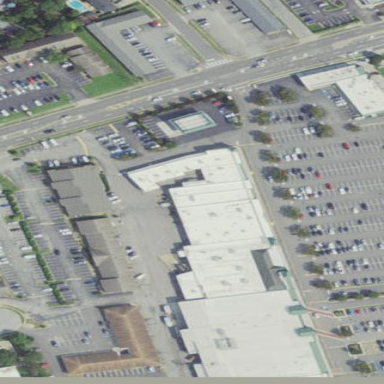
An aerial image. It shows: Commercial building.